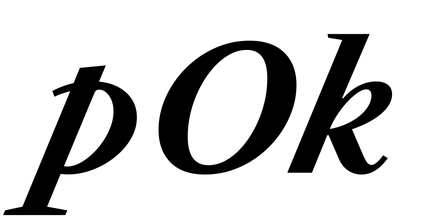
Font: LibreCaslonText-Italic_Bold_Italic